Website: home-depot
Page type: delivery-shipping
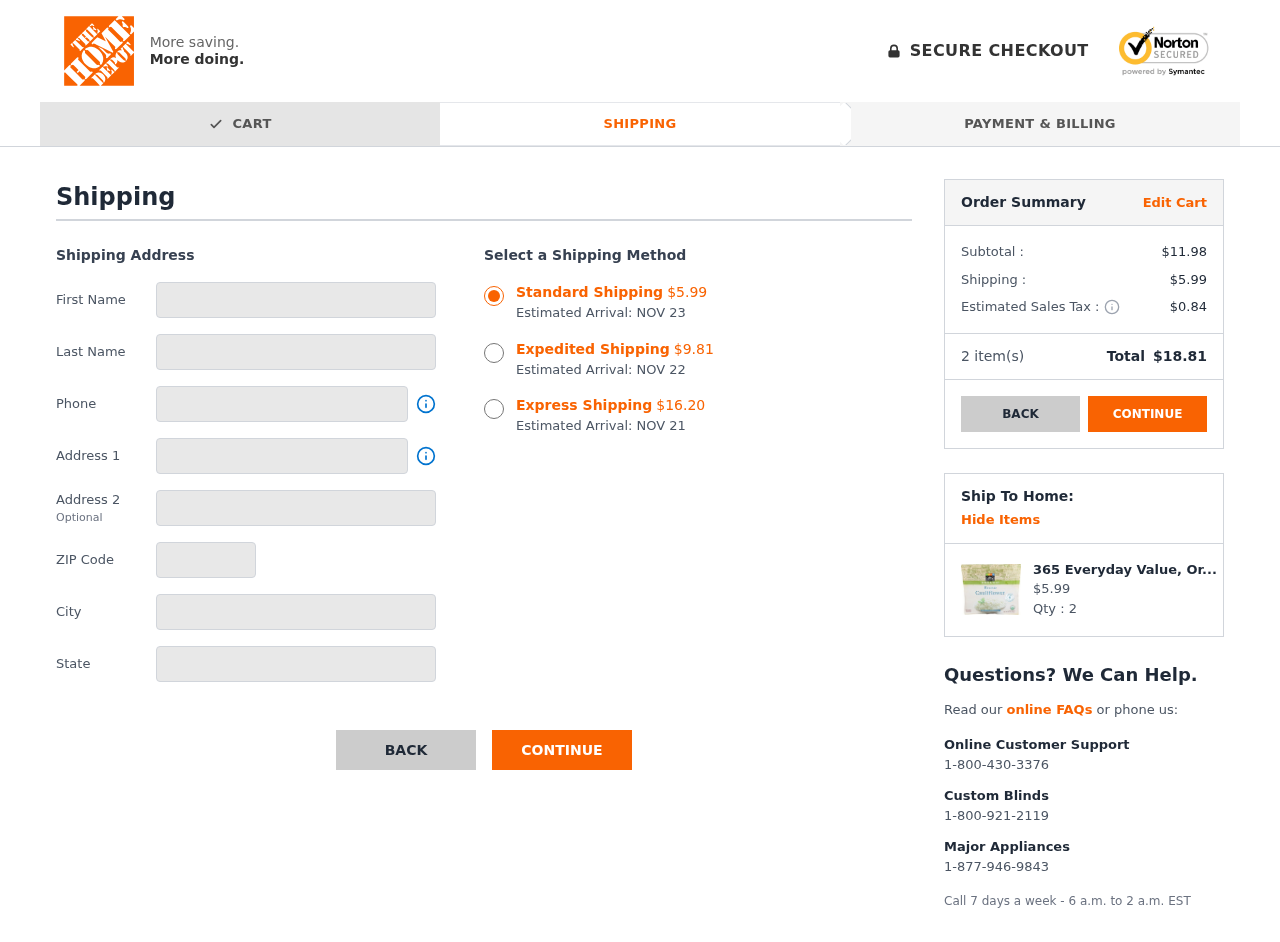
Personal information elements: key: PII_CITY
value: Michaelville
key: PII_FIRSTNAME
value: Jennifer
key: PII_LASTNAME
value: Holmes
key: PII_PHONE
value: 6323946761
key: PII_POSTCODE
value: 56437
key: PII_STATE
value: Hawaii
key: PII_STREET
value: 48484 Amber Plaza
Product elements: key: PRODUCT1_NAME
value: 365 Everyday Value, Organic Riced Cauliflower, 12 oz (Frozen)
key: PRODUCT1_PRICE
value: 5.99
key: PRODUCT1_QUANTITY
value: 2
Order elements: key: ORDER_SHIPPING_COST_STANDARD
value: $5.99
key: ORDER_DELIVERY_DATE
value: NOV 23
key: ORDER_SHIPPING_COST_EXPEDITED
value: $9.81
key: ORDER_DELIVERY_DATE_EXPEDITED
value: NOV 22
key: ORDER_SHIPPING_COST_EXPRESS
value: $16.20
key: ORDER_DELIVERY_DATE_EXPRESS
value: NOV 21
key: ORDER_SUBTOTAL
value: $11.98
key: ORDER_SHIPPING_COST
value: $5.99
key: ORDER_TAX
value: $0.84
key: ORDER_NUM_ITEMS
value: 2
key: ORDER_TOTAL
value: $18.81